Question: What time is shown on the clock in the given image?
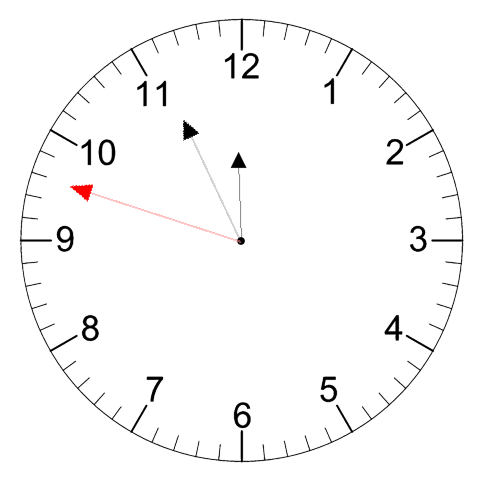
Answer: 11:55:48